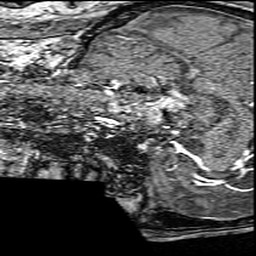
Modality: angio
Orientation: sagittal
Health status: ill
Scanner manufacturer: siemens
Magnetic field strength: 3 T
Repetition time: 0.023 s
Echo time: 0.00418 s